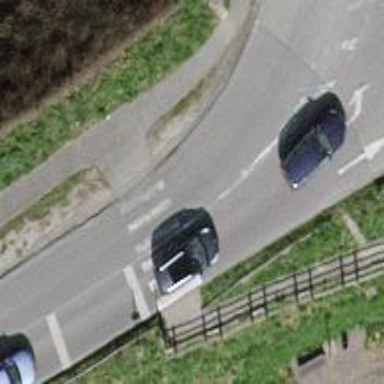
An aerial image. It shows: Uncontrolled zebra crossing on the road.